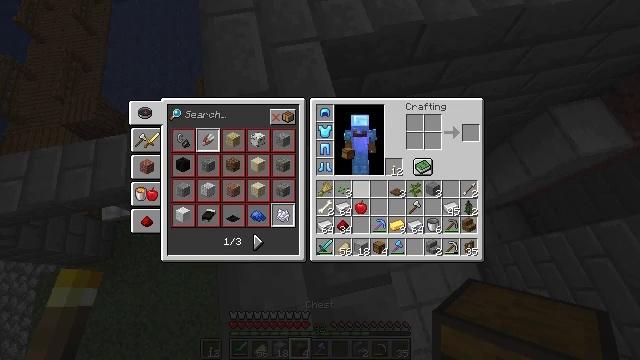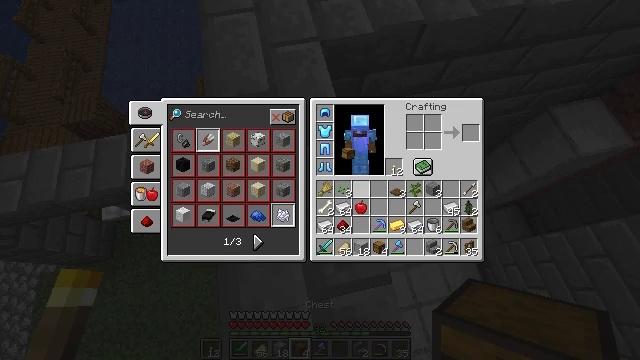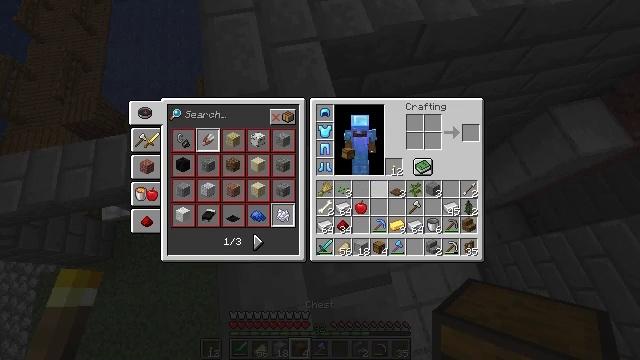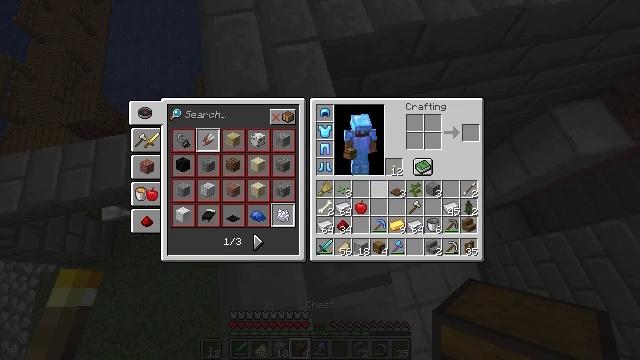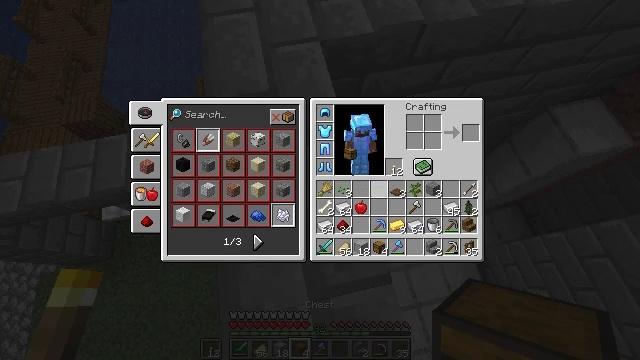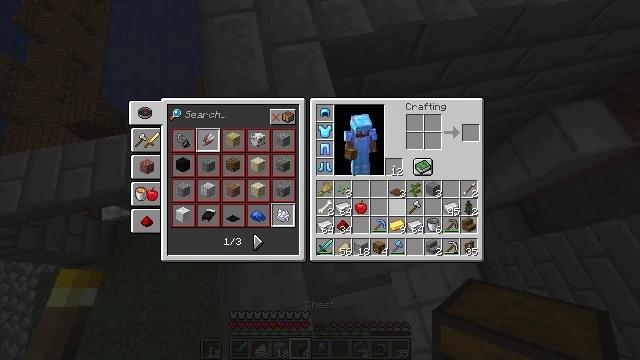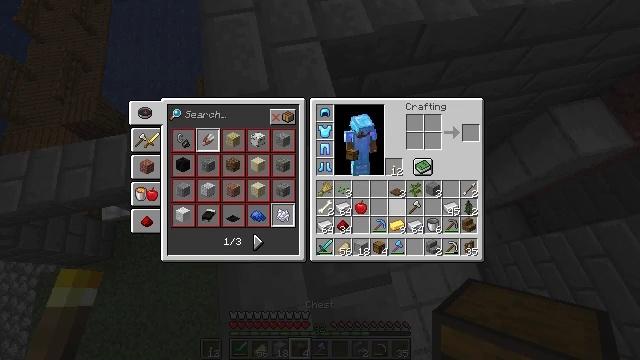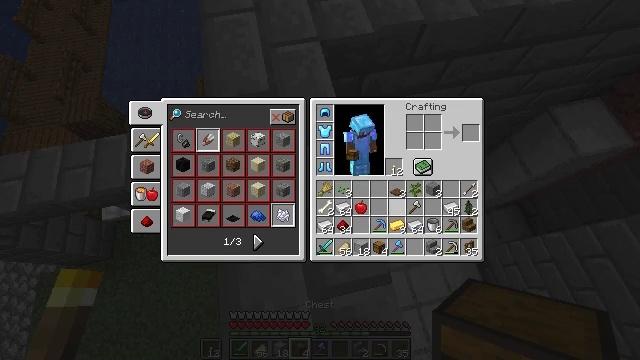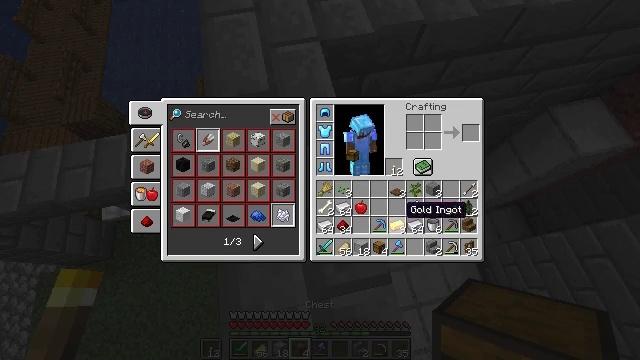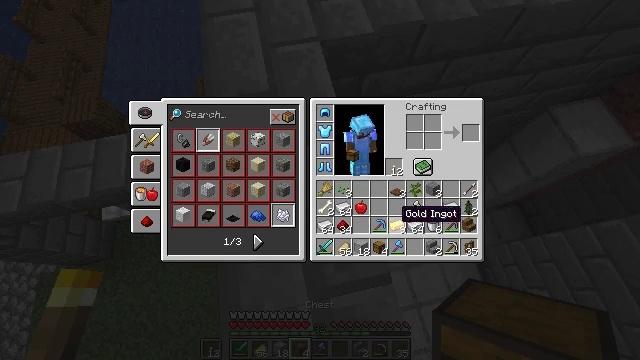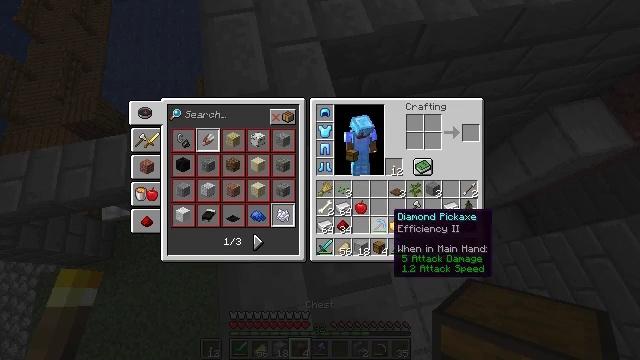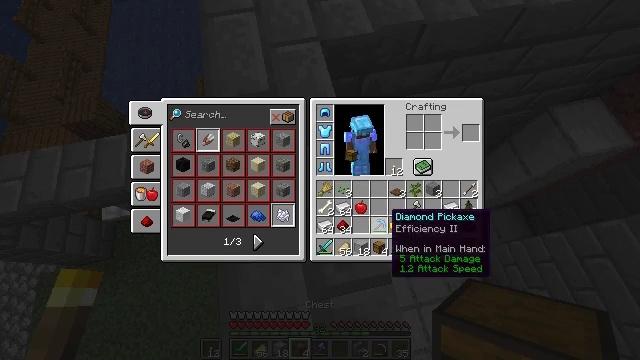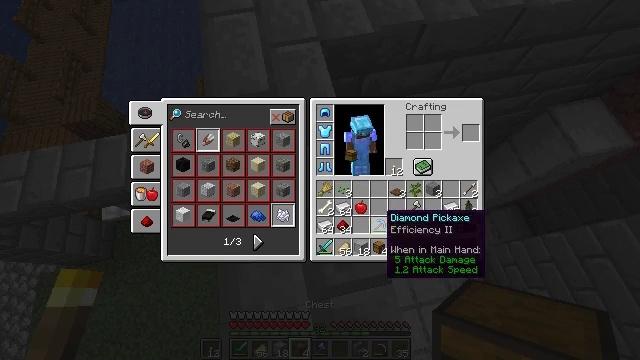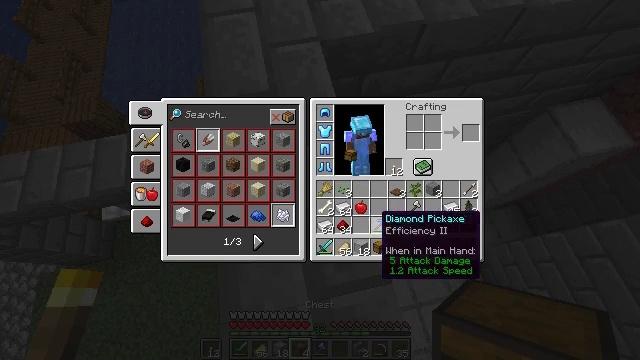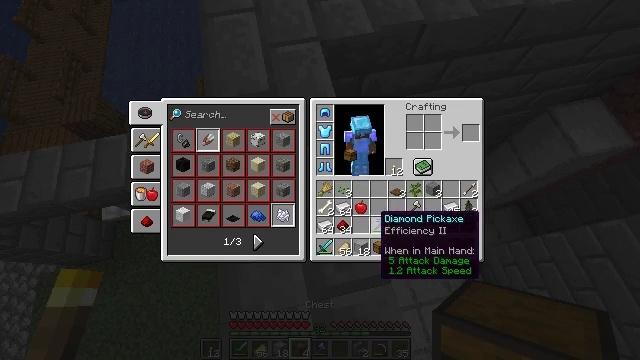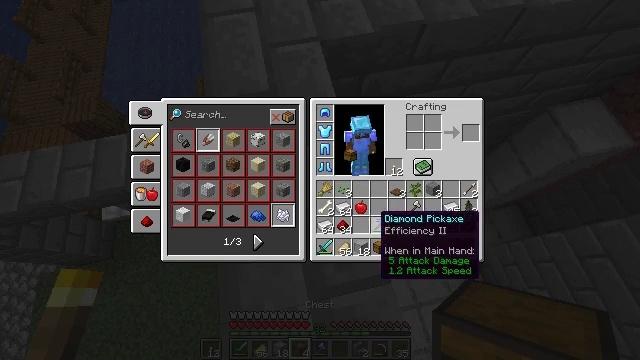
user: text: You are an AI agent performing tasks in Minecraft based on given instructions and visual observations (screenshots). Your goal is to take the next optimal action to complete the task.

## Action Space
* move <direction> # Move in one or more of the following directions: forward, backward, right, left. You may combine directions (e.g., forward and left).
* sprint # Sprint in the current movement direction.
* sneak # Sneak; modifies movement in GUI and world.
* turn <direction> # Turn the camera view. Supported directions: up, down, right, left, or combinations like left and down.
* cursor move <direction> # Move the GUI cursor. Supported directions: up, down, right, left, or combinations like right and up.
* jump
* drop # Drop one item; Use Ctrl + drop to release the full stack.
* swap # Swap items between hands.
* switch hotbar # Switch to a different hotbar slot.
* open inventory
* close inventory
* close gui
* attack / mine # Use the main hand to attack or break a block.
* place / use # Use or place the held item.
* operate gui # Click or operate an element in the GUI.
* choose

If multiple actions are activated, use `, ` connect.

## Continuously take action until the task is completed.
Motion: motion action
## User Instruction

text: Gather smooth stone from the ground.
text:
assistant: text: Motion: no_op
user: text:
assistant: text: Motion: cursor move right
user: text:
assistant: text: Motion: no_op
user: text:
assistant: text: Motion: no_op
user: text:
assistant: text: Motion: cursor move right and down
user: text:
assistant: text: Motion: no_op
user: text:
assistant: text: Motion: no_op
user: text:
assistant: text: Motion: no_op
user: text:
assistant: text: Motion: no_op
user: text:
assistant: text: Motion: cursor move left
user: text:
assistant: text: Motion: no_op
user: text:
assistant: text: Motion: no_op
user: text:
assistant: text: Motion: no_op
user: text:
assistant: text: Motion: no_op
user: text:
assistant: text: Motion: no_op
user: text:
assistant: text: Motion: operate gui
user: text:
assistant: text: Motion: cursor move right and down, operate gui
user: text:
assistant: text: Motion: cursor move right
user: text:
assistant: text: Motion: no_op
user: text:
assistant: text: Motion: no_op
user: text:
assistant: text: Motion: no_op
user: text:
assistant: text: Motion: no_op
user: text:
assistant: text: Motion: no_op
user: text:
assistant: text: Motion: operate gui
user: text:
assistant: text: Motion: operate gui
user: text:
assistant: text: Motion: operate gui
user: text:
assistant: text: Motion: no_op
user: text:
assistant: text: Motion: no_op
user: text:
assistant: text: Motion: no_op
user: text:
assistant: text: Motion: no_op